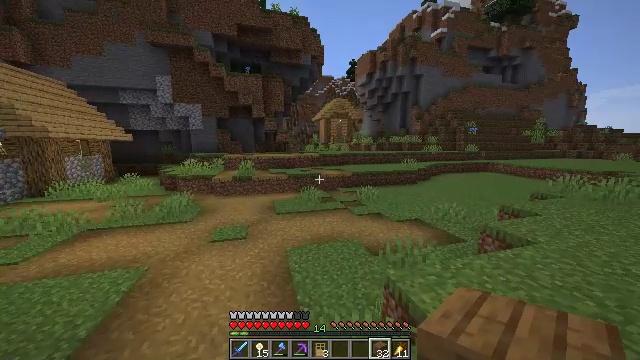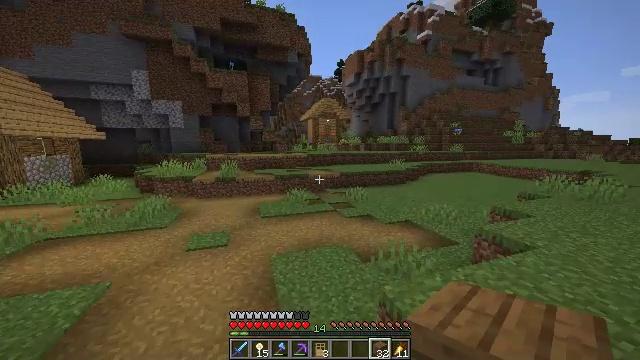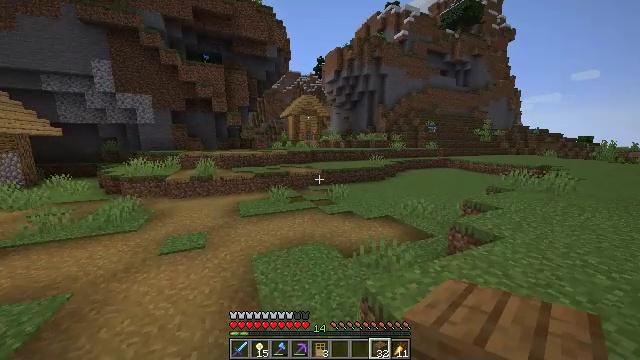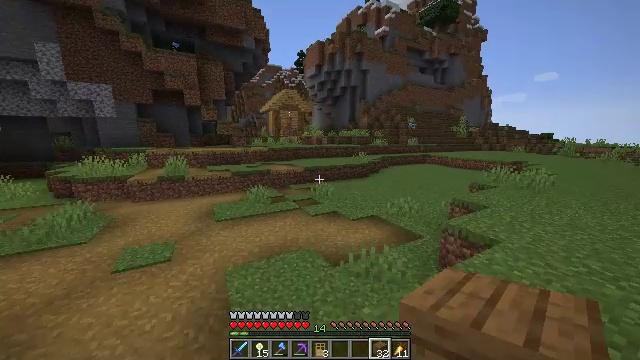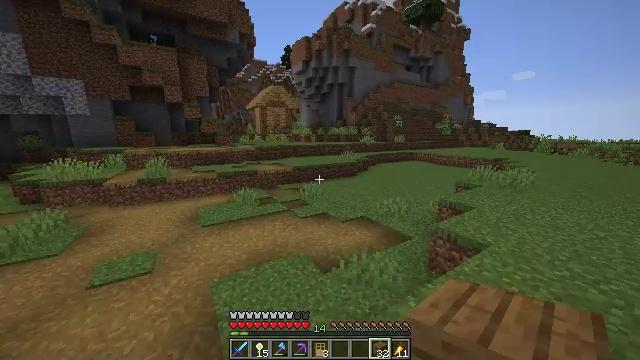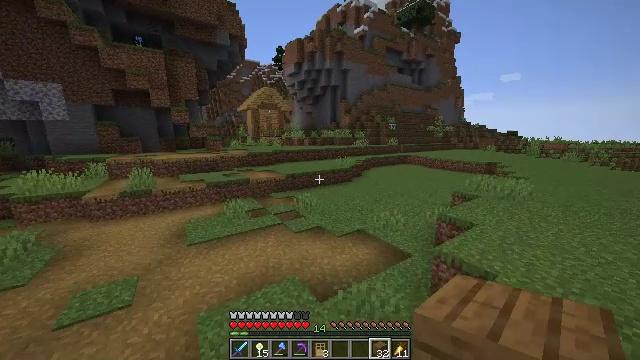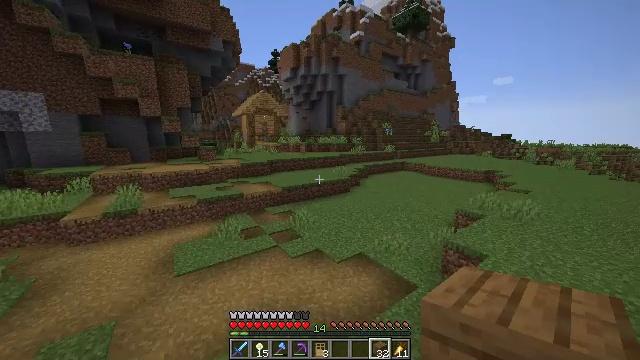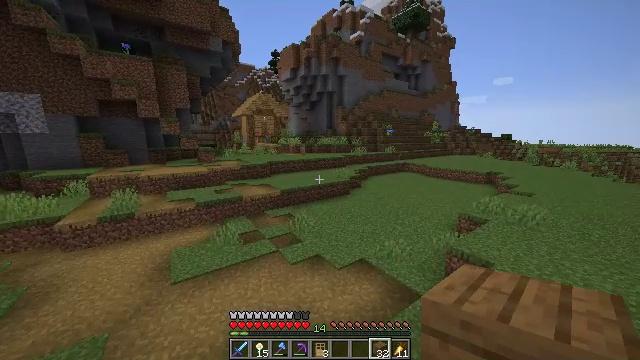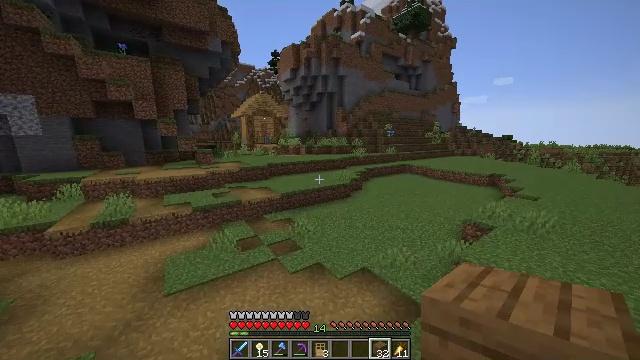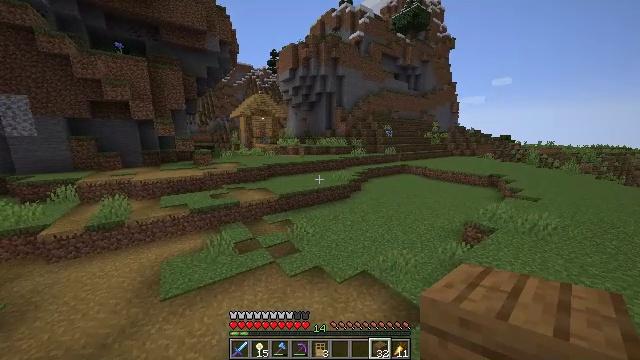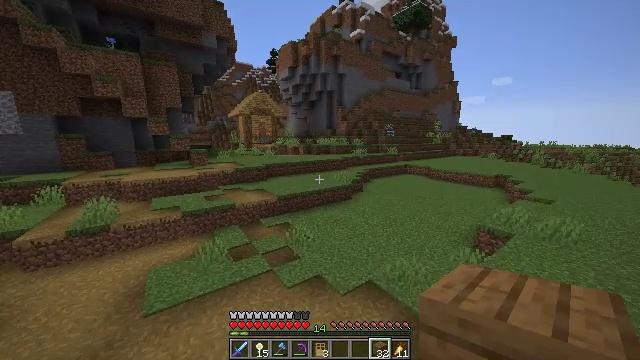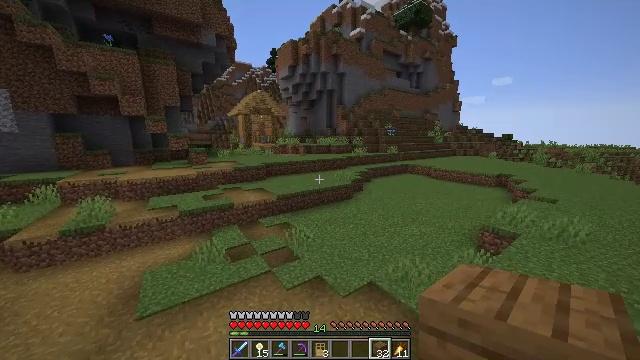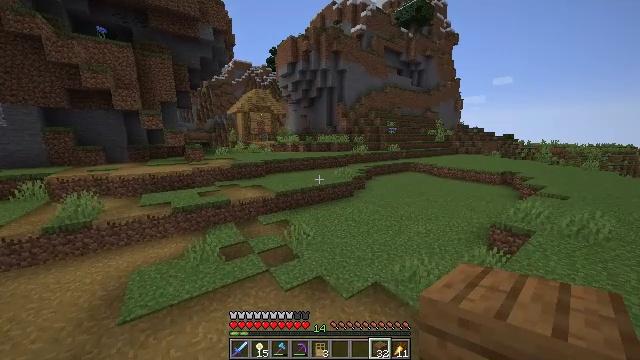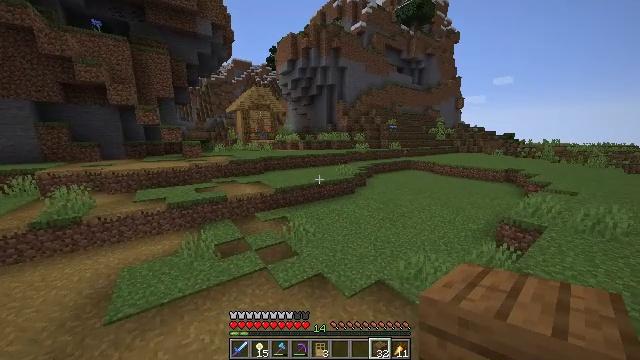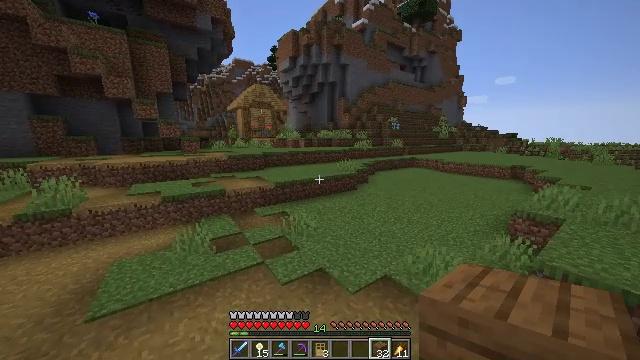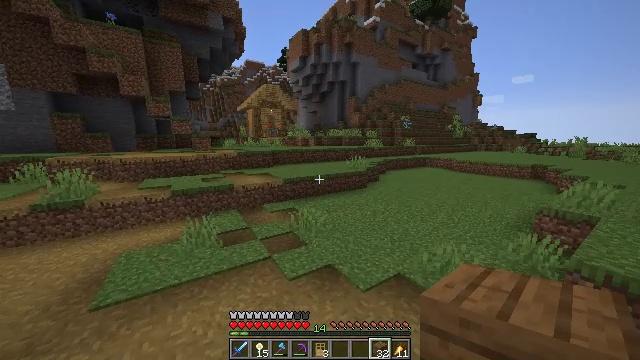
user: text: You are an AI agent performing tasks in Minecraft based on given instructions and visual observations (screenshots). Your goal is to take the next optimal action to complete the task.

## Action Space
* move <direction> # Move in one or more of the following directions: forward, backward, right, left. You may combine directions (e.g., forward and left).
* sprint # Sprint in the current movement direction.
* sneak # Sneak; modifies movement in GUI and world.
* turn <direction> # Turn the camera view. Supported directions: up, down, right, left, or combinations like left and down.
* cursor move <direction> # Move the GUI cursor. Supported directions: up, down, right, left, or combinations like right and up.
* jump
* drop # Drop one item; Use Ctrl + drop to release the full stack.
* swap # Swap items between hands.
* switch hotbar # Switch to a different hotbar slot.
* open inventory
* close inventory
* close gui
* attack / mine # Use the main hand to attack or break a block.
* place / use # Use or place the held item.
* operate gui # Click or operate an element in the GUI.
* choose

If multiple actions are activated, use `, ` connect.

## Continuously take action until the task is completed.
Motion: motion action
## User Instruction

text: Gather tall grass by hitting it.
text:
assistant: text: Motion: move forward, turn right
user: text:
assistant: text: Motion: move forward, turn right
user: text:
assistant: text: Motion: move forward, turn right and down
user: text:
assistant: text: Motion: move forward, turn right, jump
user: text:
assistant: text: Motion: move forward, turn right, jump
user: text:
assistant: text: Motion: move forward, turn right, jump
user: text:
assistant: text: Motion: move forward, jump
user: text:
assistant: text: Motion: move forward, jump
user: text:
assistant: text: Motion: move forward, jump
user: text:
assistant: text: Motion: move forward, jump
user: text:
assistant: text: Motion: move forward, jump
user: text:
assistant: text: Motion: move forward, jump
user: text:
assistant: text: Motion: move forward, jump
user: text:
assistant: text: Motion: move forward, jump
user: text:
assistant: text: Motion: move forward, turn left, jump
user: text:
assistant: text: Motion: move forward, turn left, jump
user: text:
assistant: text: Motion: move forward, turn left, jump
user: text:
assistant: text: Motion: move forward, sprint, turn left, jump
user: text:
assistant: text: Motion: move forward, sprint, turn left, jump
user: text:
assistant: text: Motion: move forward, sprint, turn left, jump
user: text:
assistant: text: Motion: move forward, sprint, turn left, jump
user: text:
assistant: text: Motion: move forward, sprint, turn left, jump
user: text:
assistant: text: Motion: move forward, sprint, turn left, jump
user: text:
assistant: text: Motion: move forward, turn left and up, jump
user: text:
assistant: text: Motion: move forward, turn left, jump
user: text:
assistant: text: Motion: move forward, jump
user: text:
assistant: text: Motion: move forward, jump
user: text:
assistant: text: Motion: move forward, jump
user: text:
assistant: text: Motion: move forward, jump
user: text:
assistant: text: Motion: move forward, jump